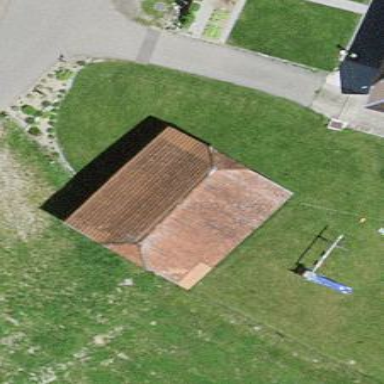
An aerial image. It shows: Rural barn.